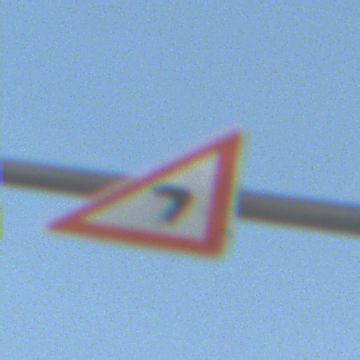
Verkehrszeichen: KurveLinks
Umgebung: Outdoor, Special
Tageszeit: MorningAfternoon
Wetter: Clear
Licht: Natural
Jahreszeit: NotSpecified
Kontrast: HighContrast